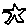
Label: star